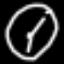
Label: clock